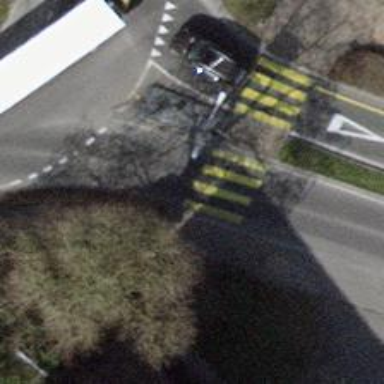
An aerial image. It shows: Uncontrolled zebra crossing on the road.